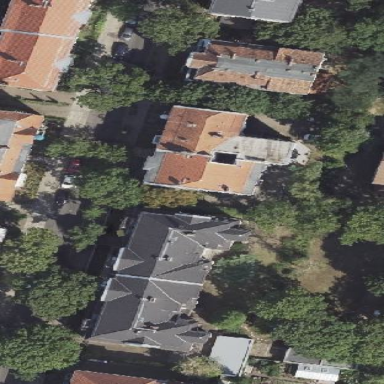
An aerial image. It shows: Residential building with mansard roof.